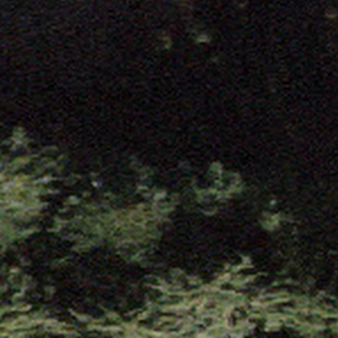
Label: other